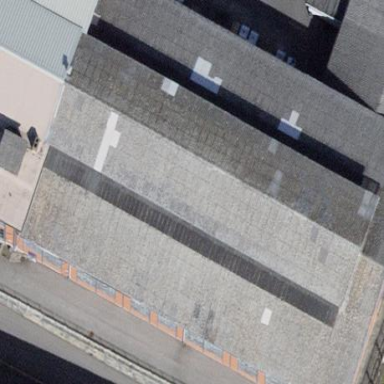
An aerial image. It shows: Industrial building.